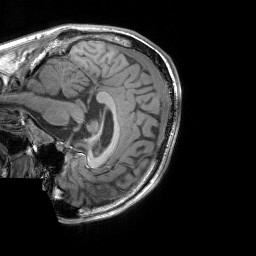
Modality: T1w
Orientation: sagittal
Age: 20
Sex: male
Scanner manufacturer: siemens
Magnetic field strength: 3 T
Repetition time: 1.8 s
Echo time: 0.00252 s